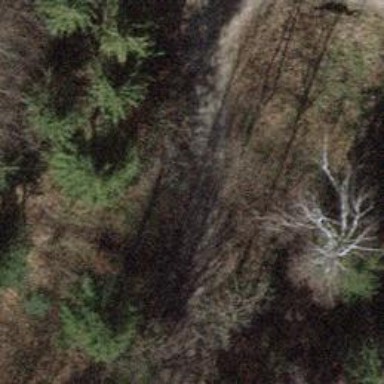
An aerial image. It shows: Gravel track with grade2 quality.